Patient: sex F, age 75
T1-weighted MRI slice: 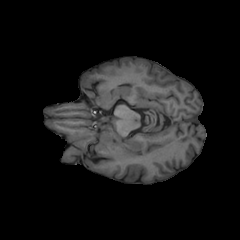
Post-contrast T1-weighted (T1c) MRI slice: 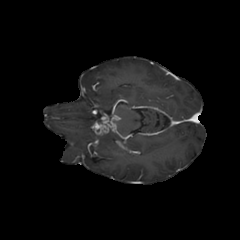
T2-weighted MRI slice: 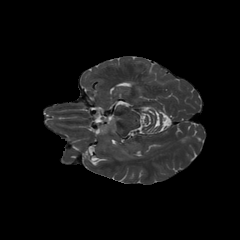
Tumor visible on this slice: yes
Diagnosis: Glioblastoma, IDH-wildtype
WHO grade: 4